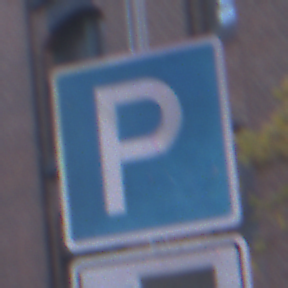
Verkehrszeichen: Parken
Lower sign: HinweisDurchSinnbild7
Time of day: SunriseSunset
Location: Outdoor (Urban)
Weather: Clear
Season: NotSpecified
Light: Natural